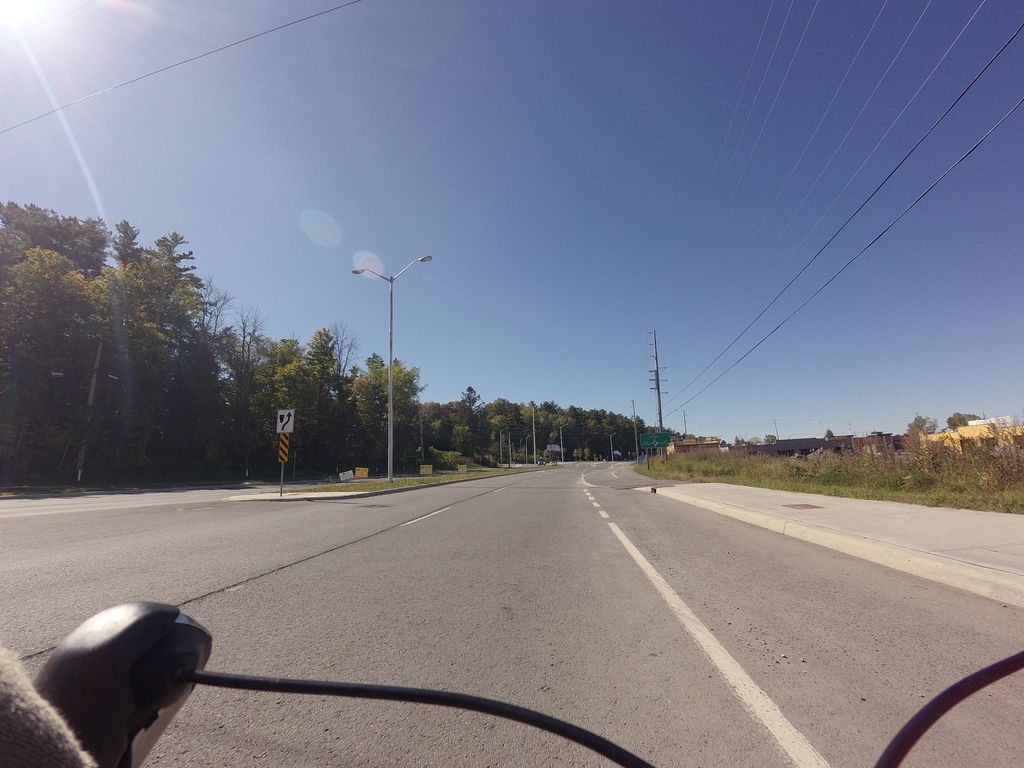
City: ottawa-gatineau